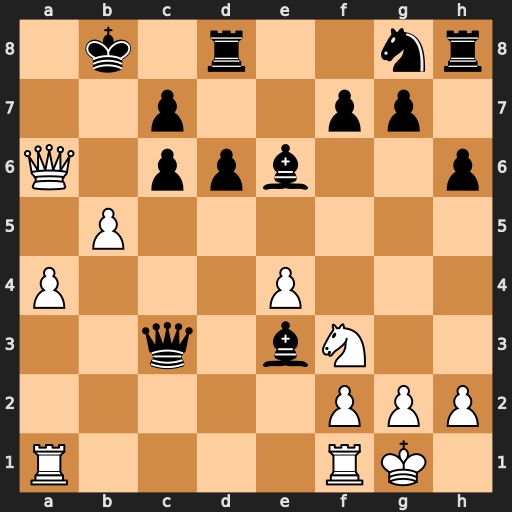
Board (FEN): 1k1r2nr/2p2pp1/Q1ppb2p/1P6/P3P3/2q1bN2/5PPP/R4RK1
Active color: w
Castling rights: -
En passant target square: -
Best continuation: bxc6 Bxf2+ Kh1 Qxc6 Qxc6